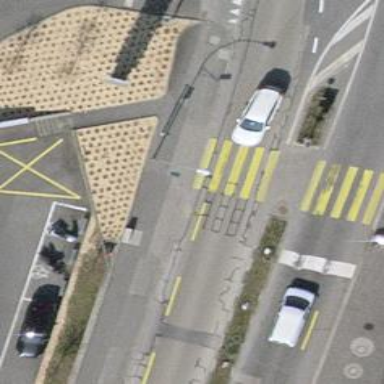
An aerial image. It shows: Kerb serving as barrier.